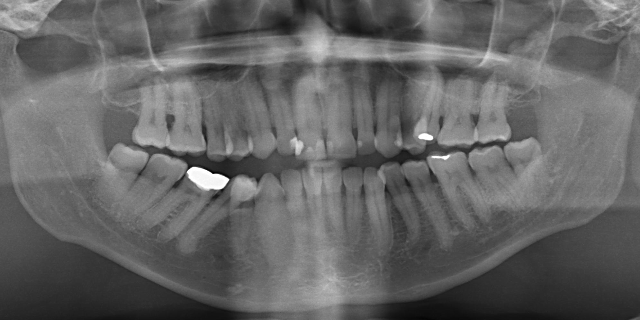
adult